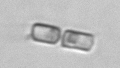
Label: Chaetoceros